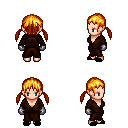
a pixel art fantasy rpg character, female body template, human, light skin, brown robe, white pants, light blonde twin-tailed hairstyle, metal gloves, black slippers, four views (front, back, left, right), 2x2 character sprite sheet, small pixel art, hard edges, no anti-aliasing